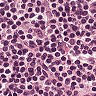
Metastatic tissue present: no